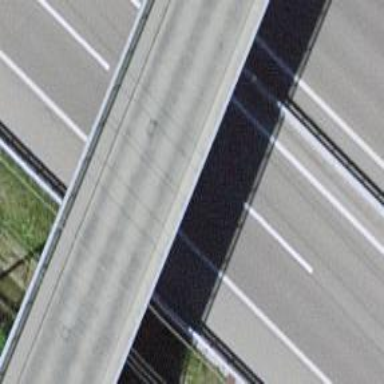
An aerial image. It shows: Unclassified road with bridge.